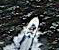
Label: Civil_yacht